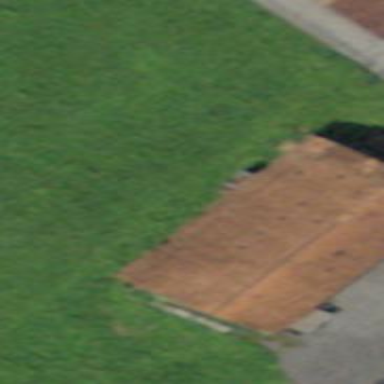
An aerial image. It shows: Barn.